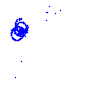
Particle: electron